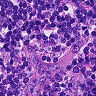
Metastatic tissue present: no